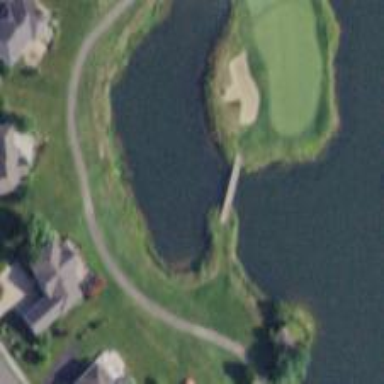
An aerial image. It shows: Path bridge on golf course.